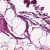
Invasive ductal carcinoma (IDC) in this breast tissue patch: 0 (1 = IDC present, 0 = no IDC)